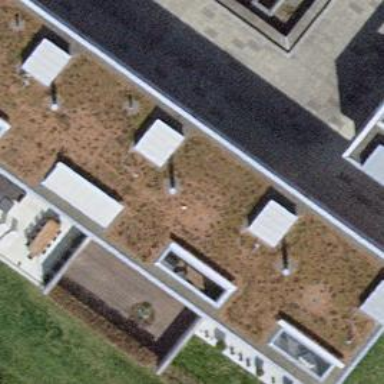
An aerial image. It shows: Red house with flat roof.